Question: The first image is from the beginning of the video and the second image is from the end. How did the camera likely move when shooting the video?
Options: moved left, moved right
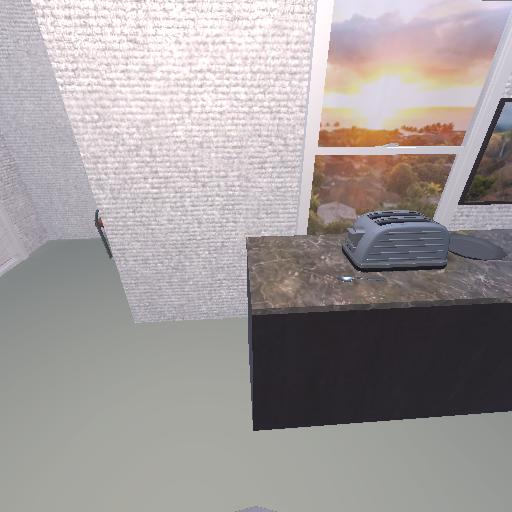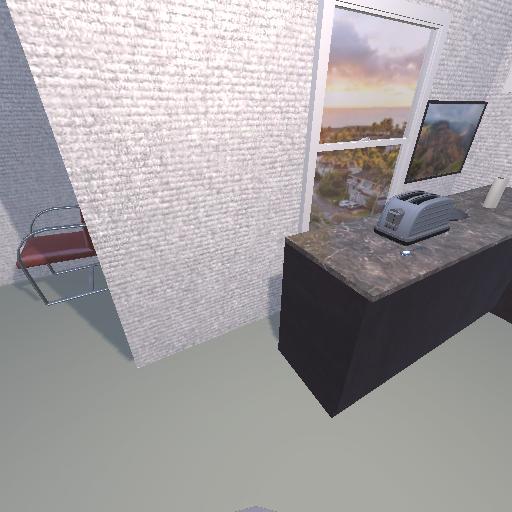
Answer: moved left